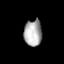
Tissue: lung
Cell type: Smooth muscle cells
Senescence score: 0.5649
Nuclear area (px): 458
Mean DAPI intensity: 173.168